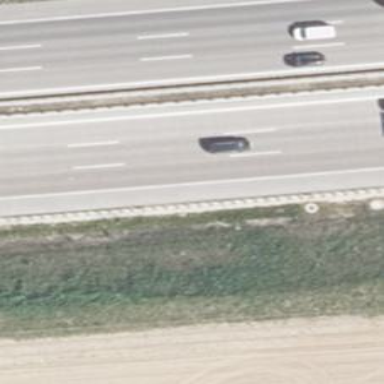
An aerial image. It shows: Asphalt motorway.